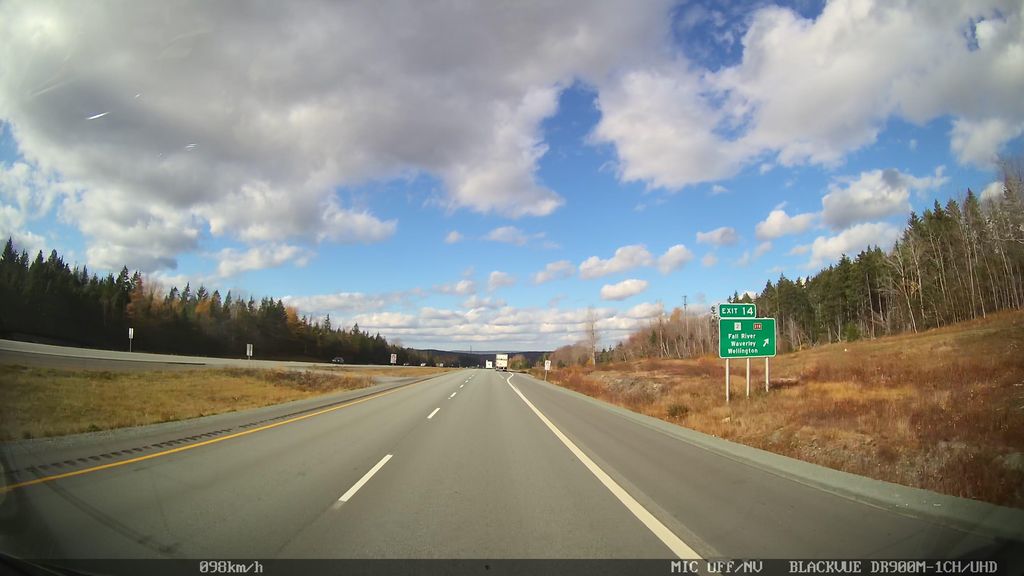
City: halifax